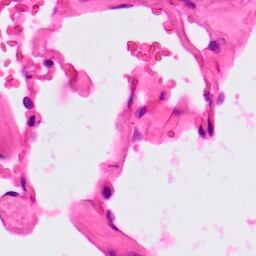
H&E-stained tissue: Lung